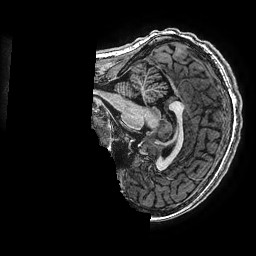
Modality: T1w
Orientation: sagittal
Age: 10
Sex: female
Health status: ill
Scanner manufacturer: ge
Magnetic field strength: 3 T
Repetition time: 0.00766 s
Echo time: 0.003476 s